Question: I have two table-functions.
First Functions: It calculates the prices between the two dates entered. '[vkodu]' says what prices it will check.
'''
USE [villapaket1]
GO
/****** Object: UserDefinedFunction [dbo].[fiyathesapla] Script Date: 27.10.2020 15:42:10 ******/
SET ANSI_NULLS ON
GO
SET QUOTED_IDENTIFIER ON
GO
ALTER function <URL>
returns table
as
return (
WITH theDates AS
(SELECT @StartDate as theDate
UNION ALL
SELECT DATEADD(day, 1, theDate)
FROM theDates
WHERE DATEADD(day, 1, theDate) <= @EndDate
)
SELECT SUM( v_period.fiyat-((v_period.fiyat/100)*v_period.indirim)) as fiyat, v_period.vkodu as kodu FROM theDates,v_period WHERE tarih1<=theDates.theDate and tarih2>=theDates.theDate and vkodu=@kodu group by v_period.vkodu
)
'''
Second Function: The '[vkodu]' of the buildings that are empty according to the dates entered return.
'''
USE [villapaket1]
GO
/****** Object: UserDefinedFunction [dbo].[FN_bos_tarihler] Script Date: 27.10.2020 15:45:52 ******/
SET ANSI_NULLS ON
GO
SET QUOTED_IDENTIFIER ON
GO
ALTER Function <URL>
Returns Table
As
Return
(
select kodu from v_genel sub WHERE kodu NOT IN (SELECT rez_genel.vkodu FROM rez_genel WHERE ((tarih1<=@tarih1 and tarih2>=@tarih2)) and rez_genel.durumu = 'Onayli')
and kodu NOT IN (SELECT rez_genel.vkodu FROM rez_genel WHERE ((tarih1>=@tarih1 and tarih2<=@tarih2)) and rez_genel.durumu = 'Onayli')
and kodu NOT IN (SELECT rez_genel.vkodu FROM rez_genel WHERE ((tarih1>=@tarih1 and tarih2<=@tarih2)) and rez_genel.durumu = 'Onayli')
and kodu NOT IN (SELECT rez_genel.vkodu FROM rez_genel WHERE ((tarih1>=@tarih1 and tarih1<=@tarih2)) and rez_genel.durumu = 'Onayli')
and kodu NOT IN (SELECT rez_genel.vkodu FROM rez_genel WHERE ((tarih2>=@tarih1 and tarih2<=@tarih2)) and rez_genel.durumu = 'Onayli')
and kodu NOT IN (SELECT v_genel.kodu FROM v_genel where durumu='0')
and kodu NOT IN (SELECT kodu from v_genel where kapasite<@kapasite)
)
'''
I want [vkodu] returned in the second function to match the first function and return the two tables as a single table.
'''
SELECT kodu FROM FN_bos_tarihler('2020.11.01','2020.11.05',4)
SELECT kodu,fiyat FROM fiyathesapla('2020.11.01','2020.11.05','#VA7730')
'''
[You can see the tables in the picture.]
I want to combine the two functions by matching them. The dates will be entered by me, but '[vcode]' must match and only one table should return. There must be '[vkodu]' and '[fiyat] (calculated price)' in the return table.
Thank you from now.
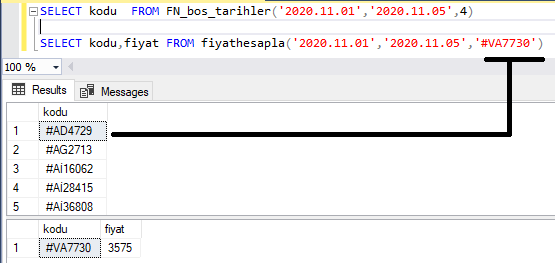
Answer: '''
SELECT
kodu
FROM
FN_bos_tarihler('2020.11.01', '2020.11.05', 4) tt
CROSS APPLY (
SELECT
kodu,
fiyat
FROM
fiyathesapla('2020.11.01', '2020.11.05', tt.kodu)
) ttt
'''